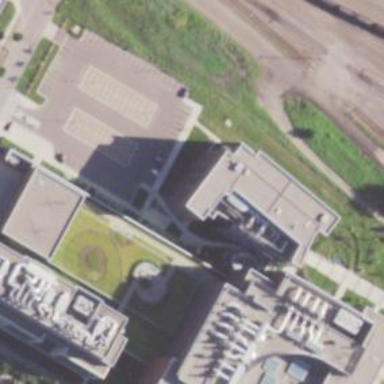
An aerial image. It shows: University building.